Interaction volume radius: 5 \u00c5
Interaction volume height: 10 \u00c5
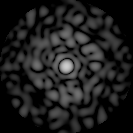
Disorder parameter: 0.8313